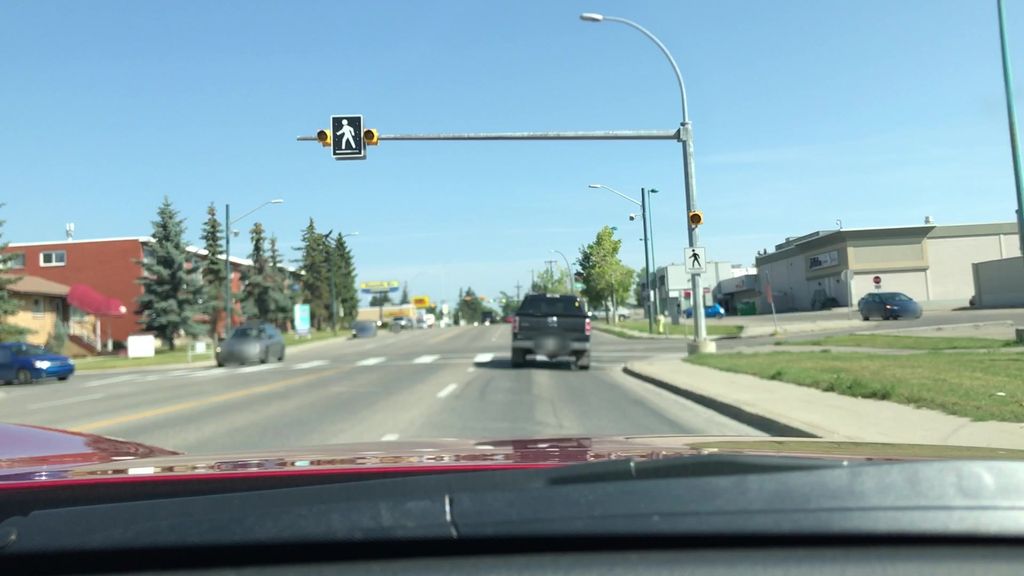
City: calgary